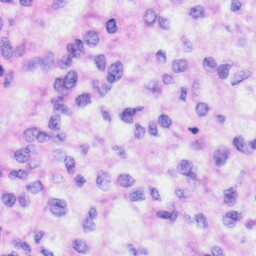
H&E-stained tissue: Liver